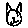
Label: cat